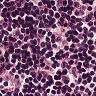
Metastatic tissue present: no